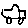
Label: car